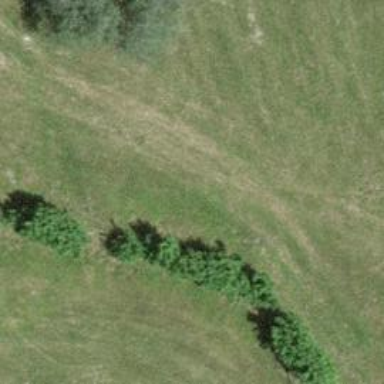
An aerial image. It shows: Hedge acting as barrier.